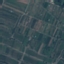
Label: PermanentCrop